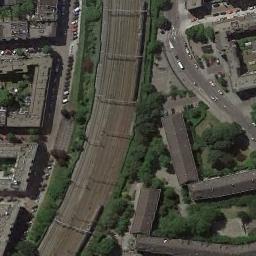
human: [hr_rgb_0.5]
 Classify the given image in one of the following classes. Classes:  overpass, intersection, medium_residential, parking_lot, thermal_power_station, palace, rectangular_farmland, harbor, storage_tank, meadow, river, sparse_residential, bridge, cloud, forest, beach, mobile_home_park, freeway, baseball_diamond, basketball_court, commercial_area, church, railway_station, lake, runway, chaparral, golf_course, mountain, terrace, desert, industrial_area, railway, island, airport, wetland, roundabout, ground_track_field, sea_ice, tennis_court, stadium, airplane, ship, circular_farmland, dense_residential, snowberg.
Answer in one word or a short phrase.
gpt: railway